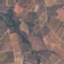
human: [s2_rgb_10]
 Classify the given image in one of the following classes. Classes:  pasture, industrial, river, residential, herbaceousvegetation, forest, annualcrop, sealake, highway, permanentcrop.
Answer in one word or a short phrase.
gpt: PermanentCrop